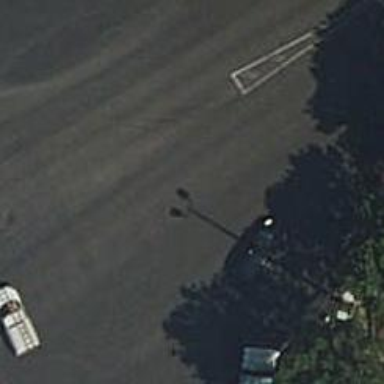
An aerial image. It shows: Road with traffic signals.